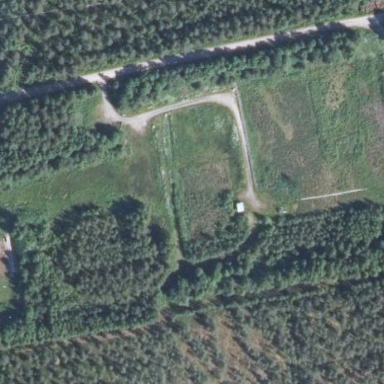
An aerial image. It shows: Shooting range on leisure land pitch.